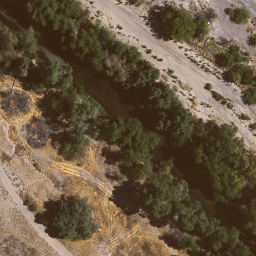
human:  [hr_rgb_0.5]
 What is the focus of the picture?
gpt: river